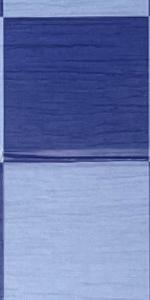
Label: Empty